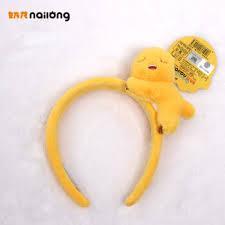
Label: nailong